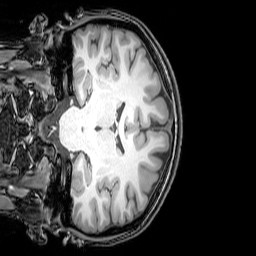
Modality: T1w
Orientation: coronal
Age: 24
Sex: female
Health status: healthy
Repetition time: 0.081 s
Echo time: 0.037 s